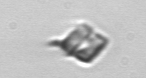
Label: Bacillariophyceae_morphotype1